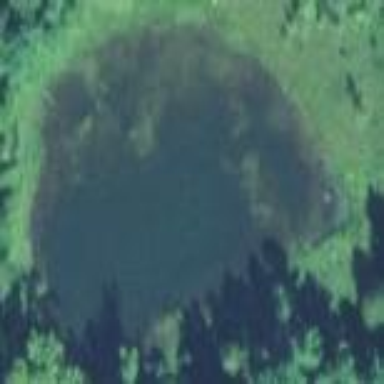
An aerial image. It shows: Pond with natural water.